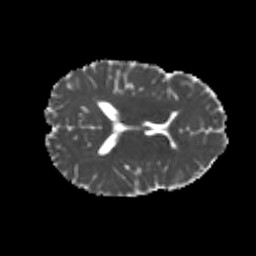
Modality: MD
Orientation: axial
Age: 24
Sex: female
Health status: healthy
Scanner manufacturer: philips
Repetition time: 7.389 s
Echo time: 0.08599 s